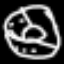
Label: clock